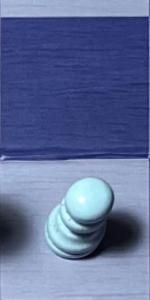
Label: Pawn_White